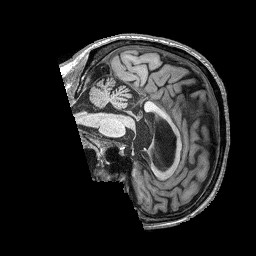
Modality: T1w
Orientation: sagittal
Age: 75
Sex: male
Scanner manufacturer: siemens
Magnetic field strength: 3 T
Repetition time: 2.53 s
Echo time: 0.00144 s